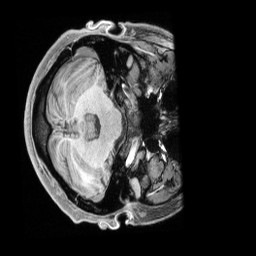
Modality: T1w
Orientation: axial
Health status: healthy
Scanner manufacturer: siemens
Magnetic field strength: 3 T
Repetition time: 2.4 s
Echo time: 0.00201 s